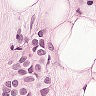
Metastatic tissue present: yes